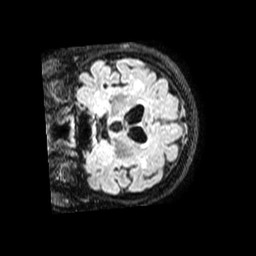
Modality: FLAIR
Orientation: coronal
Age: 66
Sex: female
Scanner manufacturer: philips
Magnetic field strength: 1.5 T
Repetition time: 4.8 s
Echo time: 0.3364 s